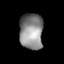
Tissue: lung
Cell type: Myeloid cells
Senescence score: 0.2079
Nuclear area (px): 834
Mean DAPI intensity: 137.307